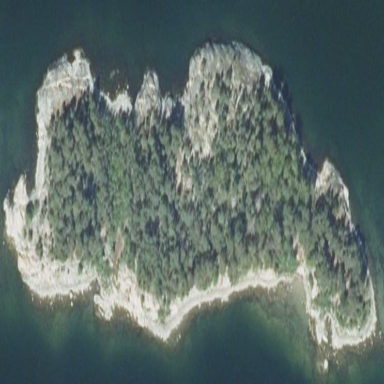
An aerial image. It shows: Islet along the coastline.